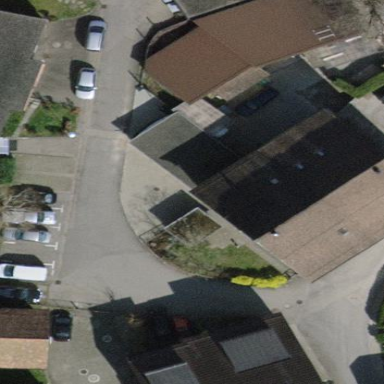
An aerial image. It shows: Terrace-style building with gabled roof.